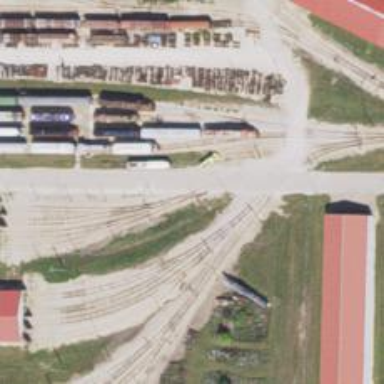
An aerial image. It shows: Preserved railway yard with electrified contact lines for rail service.